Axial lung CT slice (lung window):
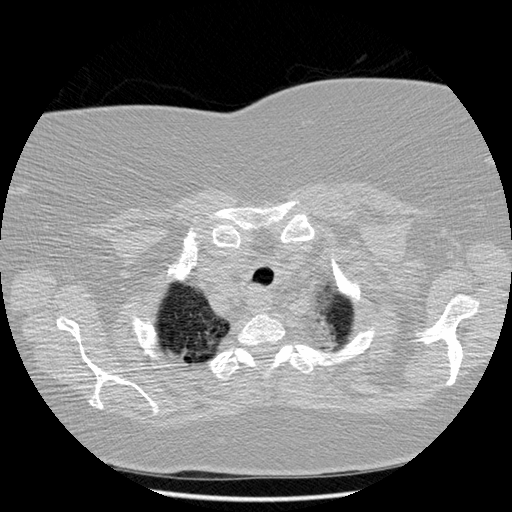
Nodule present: no